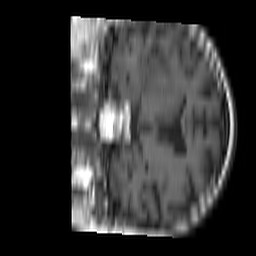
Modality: T1w
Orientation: coronal
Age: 59
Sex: male
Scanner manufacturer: philips
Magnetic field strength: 1.5 T
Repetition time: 0.6237 s
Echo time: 0.015 s